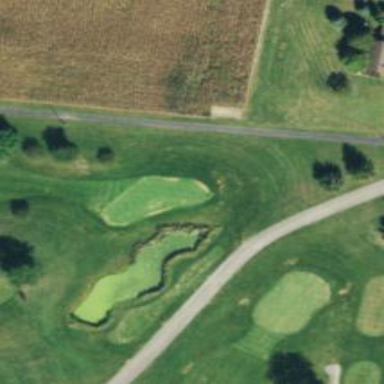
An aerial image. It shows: View of golf hole.